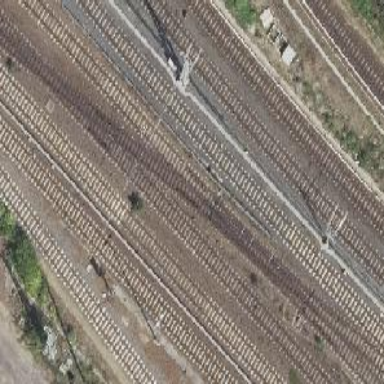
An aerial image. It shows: Railway switch.